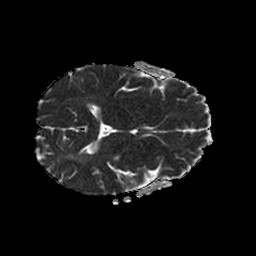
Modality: ADC
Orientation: axial
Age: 55
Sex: female
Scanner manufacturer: philips
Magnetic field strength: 1.5 T
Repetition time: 3.514 s
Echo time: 0.07117 s